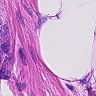
Metastatic tissue present: yes